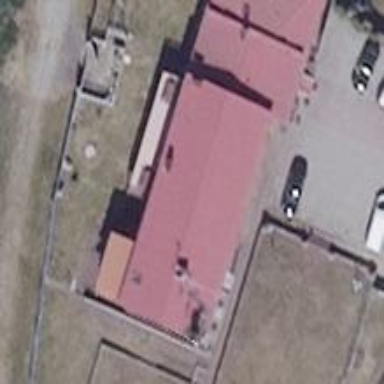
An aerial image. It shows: Service building.